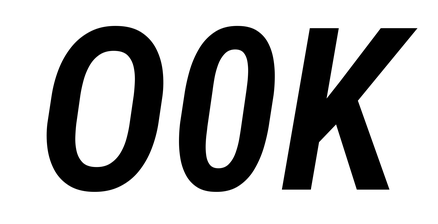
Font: Roboto-Italic_Condensed_SemiBold_Italic